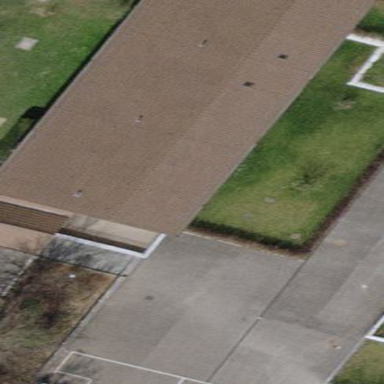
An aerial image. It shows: School building.